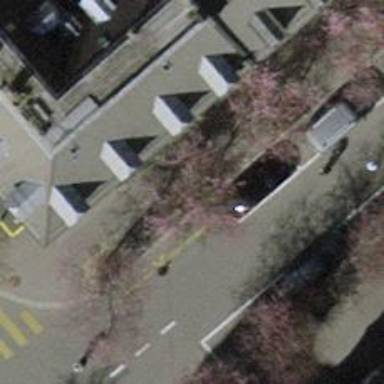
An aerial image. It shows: Tree-lined avenue.